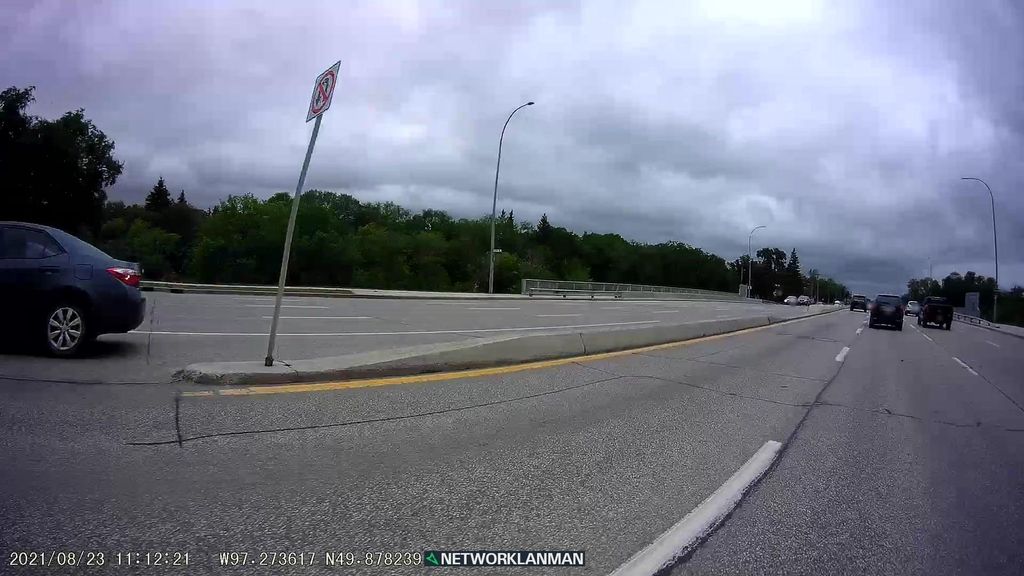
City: winnipeg